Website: lowes
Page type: cart
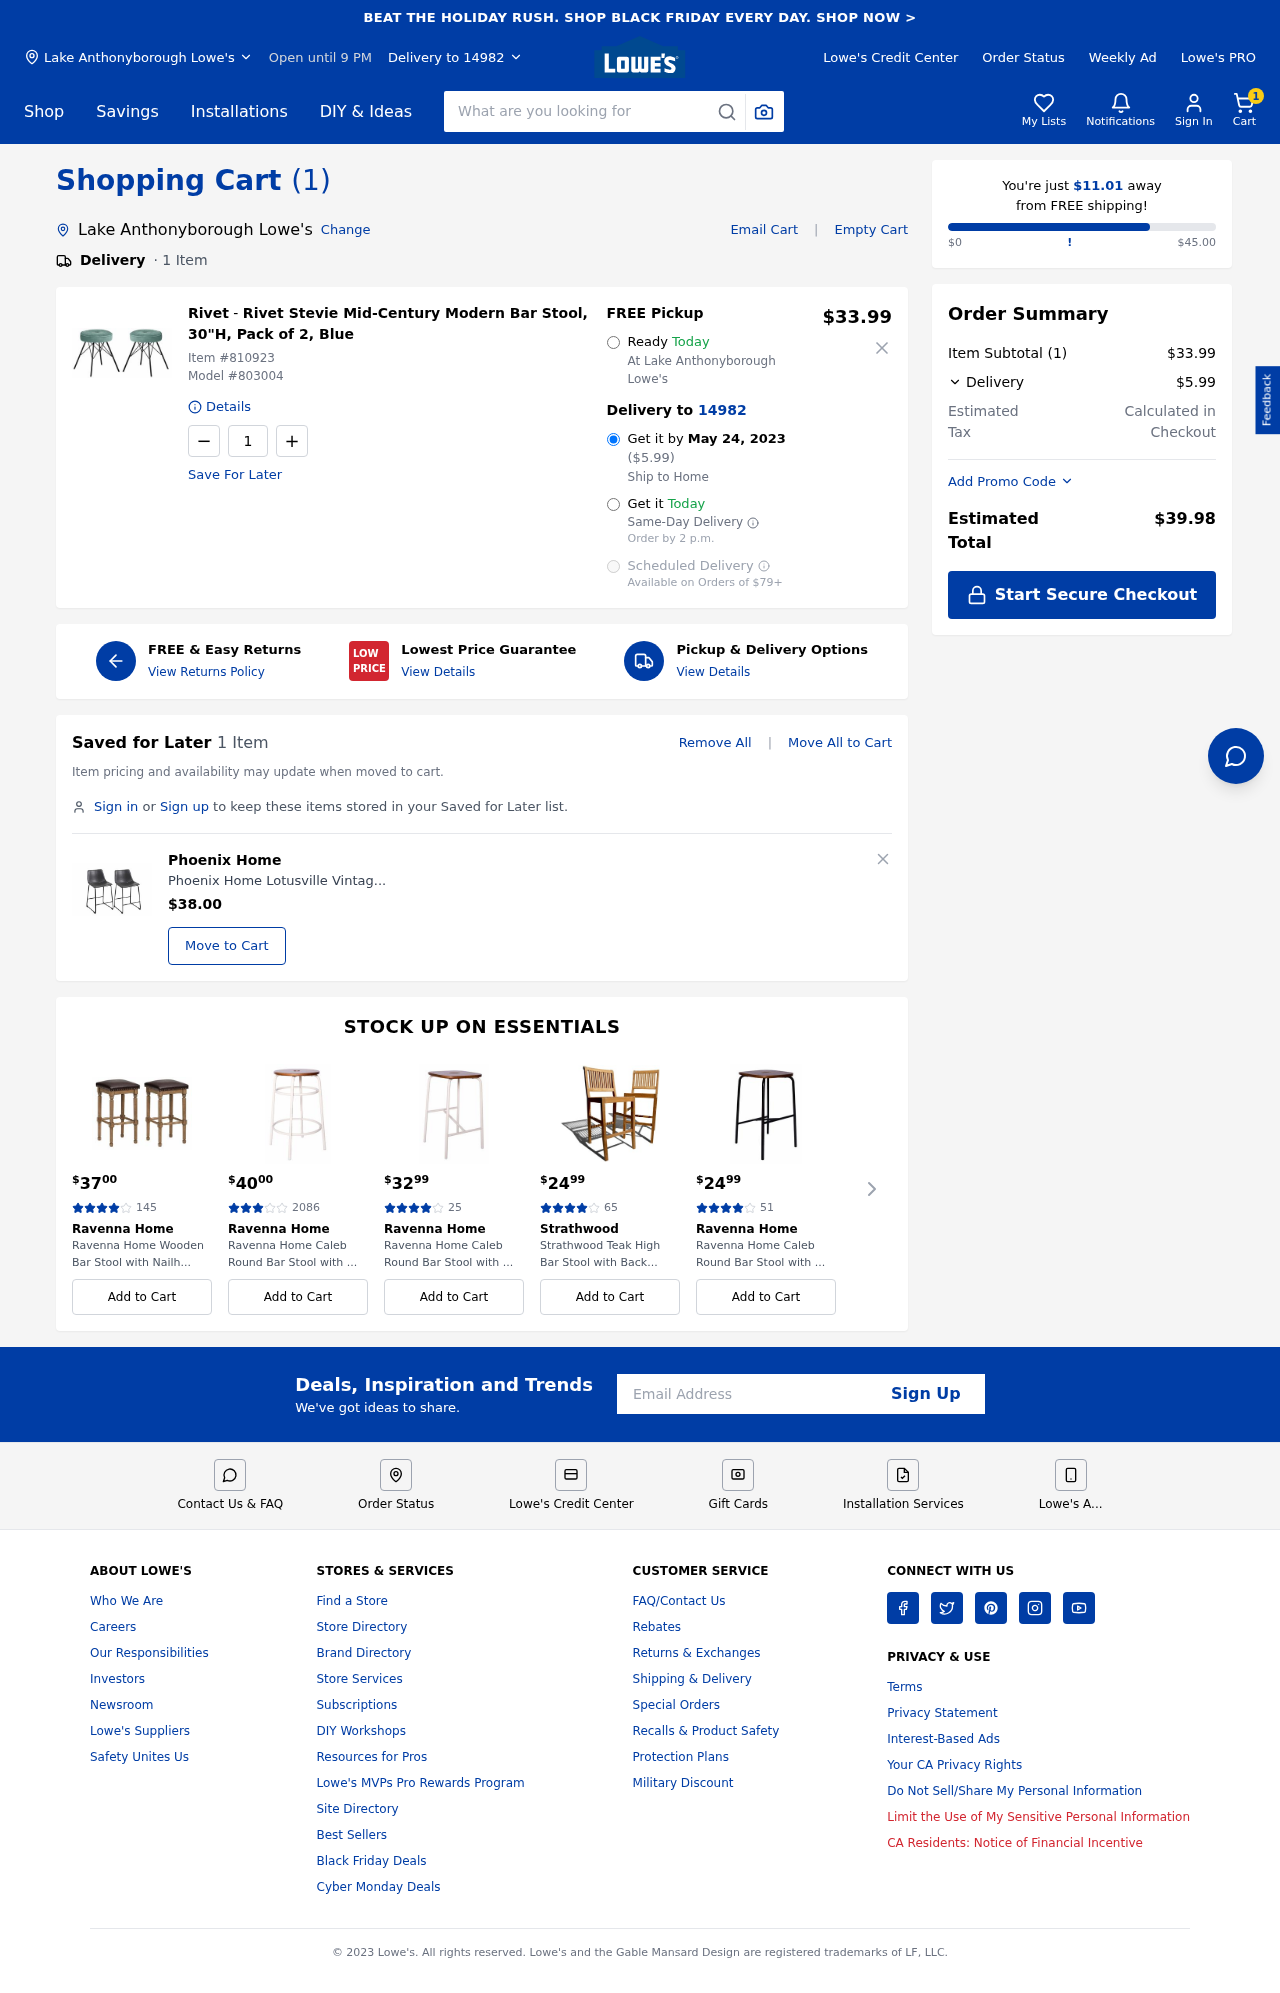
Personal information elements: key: PII_CITY
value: Lake Anthonyborough Lowe's
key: PII_EMAIL
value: george.george@yahoo.com
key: PII_POSTCODE
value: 14982
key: PII_CITY2
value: Lake Anthonyborough Lowe's
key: PII_CITY3
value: Lake Anthonyborough
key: PII_POSTCODE_FULL
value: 14982
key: PII_POSTCODE_NUMERIC
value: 14982
Product elements: key: PRODUCT1_BRAND
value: Rivet
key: PRODUCT1_NAME
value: Rivet Stevie Mid-Century Modern Bar Stool, 30"H, Pack of 2, Blue
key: PRODUCT1_PRICE
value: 33.99
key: PRODUCT1_QUANTITY
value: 1
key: PRODUCT2_BRAND
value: Phoenix Home
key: PRODUCT2_NAME
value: Phoenix Home Lotusville Vintage PU Leather, Set of 2 Counter Height Stool, Gray
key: PRODUCT2_PRICE
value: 38
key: PRODUCT1_ITEM_NUMBER
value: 810923
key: PRODUCT1_MODEL_NUMBER
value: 803004
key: PRODUCT3_PRICE
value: $3700
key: PRODUCT3_NUM_RATINGS
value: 145
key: PRODUCT3_BRAND
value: Ravenna Home
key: PRODUCT3_NAME
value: Ravenna Home Wooden Bar Stool with Nailh...
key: PRODUCT4_PRICE
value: $4000
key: PRODUCT4_NUM_RATINGS
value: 2086
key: PRODUCT4_BRAND
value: Ravenna Home
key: PRODUCT4_NAME
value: Ravenna Home Caleb Round Bar Stool with ...
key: PRODUCT5_PRICE
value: $3299
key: PRODUCT5_NUM_RATINGS
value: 25
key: PRODUCT5_BRAND
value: Ravenna Home
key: PRODUCT5_NAME
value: Ravenna Home Caleb Round Bar Stool with ...
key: PRODUCT6_PRICE
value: $2499
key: PRODUCT6_NUM_RATINGS
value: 65
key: PRODUCT6_BRAND
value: Strathwood
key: PRODUCT6_NAME
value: Strathwood Teak High Bar Stool with Back...
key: PRODUCT7_PRICE
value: $2499
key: PRODUCT7_NUM_RATINGS
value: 51
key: PRODUCT7_BRAND
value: Ravenna Home
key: PRODUCT7_NAME
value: Ravenna Home Caleb Round Bar Stool with ...
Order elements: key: ORDER_NUM_ITEMS
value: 1
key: ORDER_DELIVERY_DATE
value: May 24, 2023
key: ORDER_SHIPPING_COST2
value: $5.99
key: ORDER_SHIPPING_AWAY
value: $11.01
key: ORDER_SUBTOTAL
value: $33.99
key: ORDER_SHIPPING_COST
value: $5.99
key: ORDER_TOTAL
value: $39.98
Search elements: key: HEADER_SEARCH
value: What are you looking for
Other elements: key: SAVED_NUM_ITEMS
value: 1 Item